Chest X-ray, PA view. Patient: 43 years old, sex M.
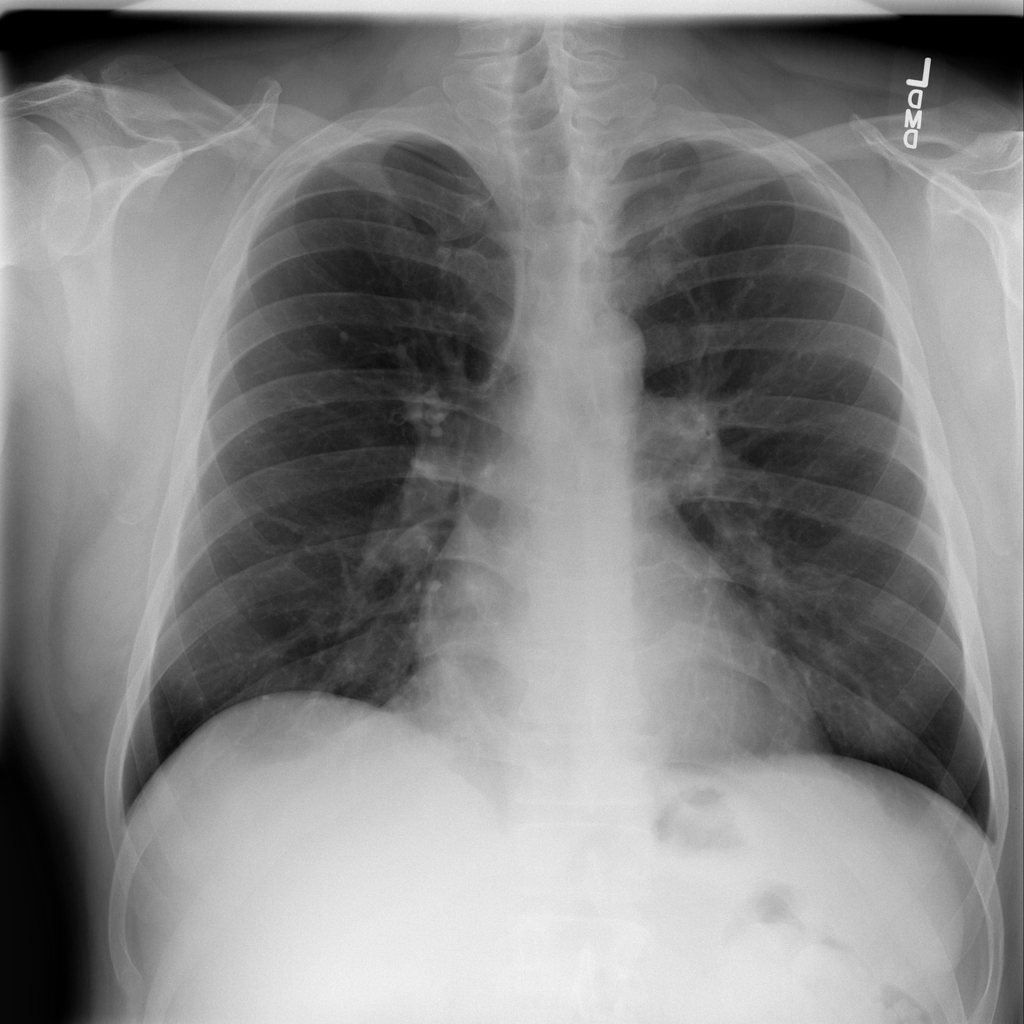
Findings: Atelectasis